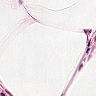
Metastatic tissue present: no